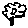
Label: flower